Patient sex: F
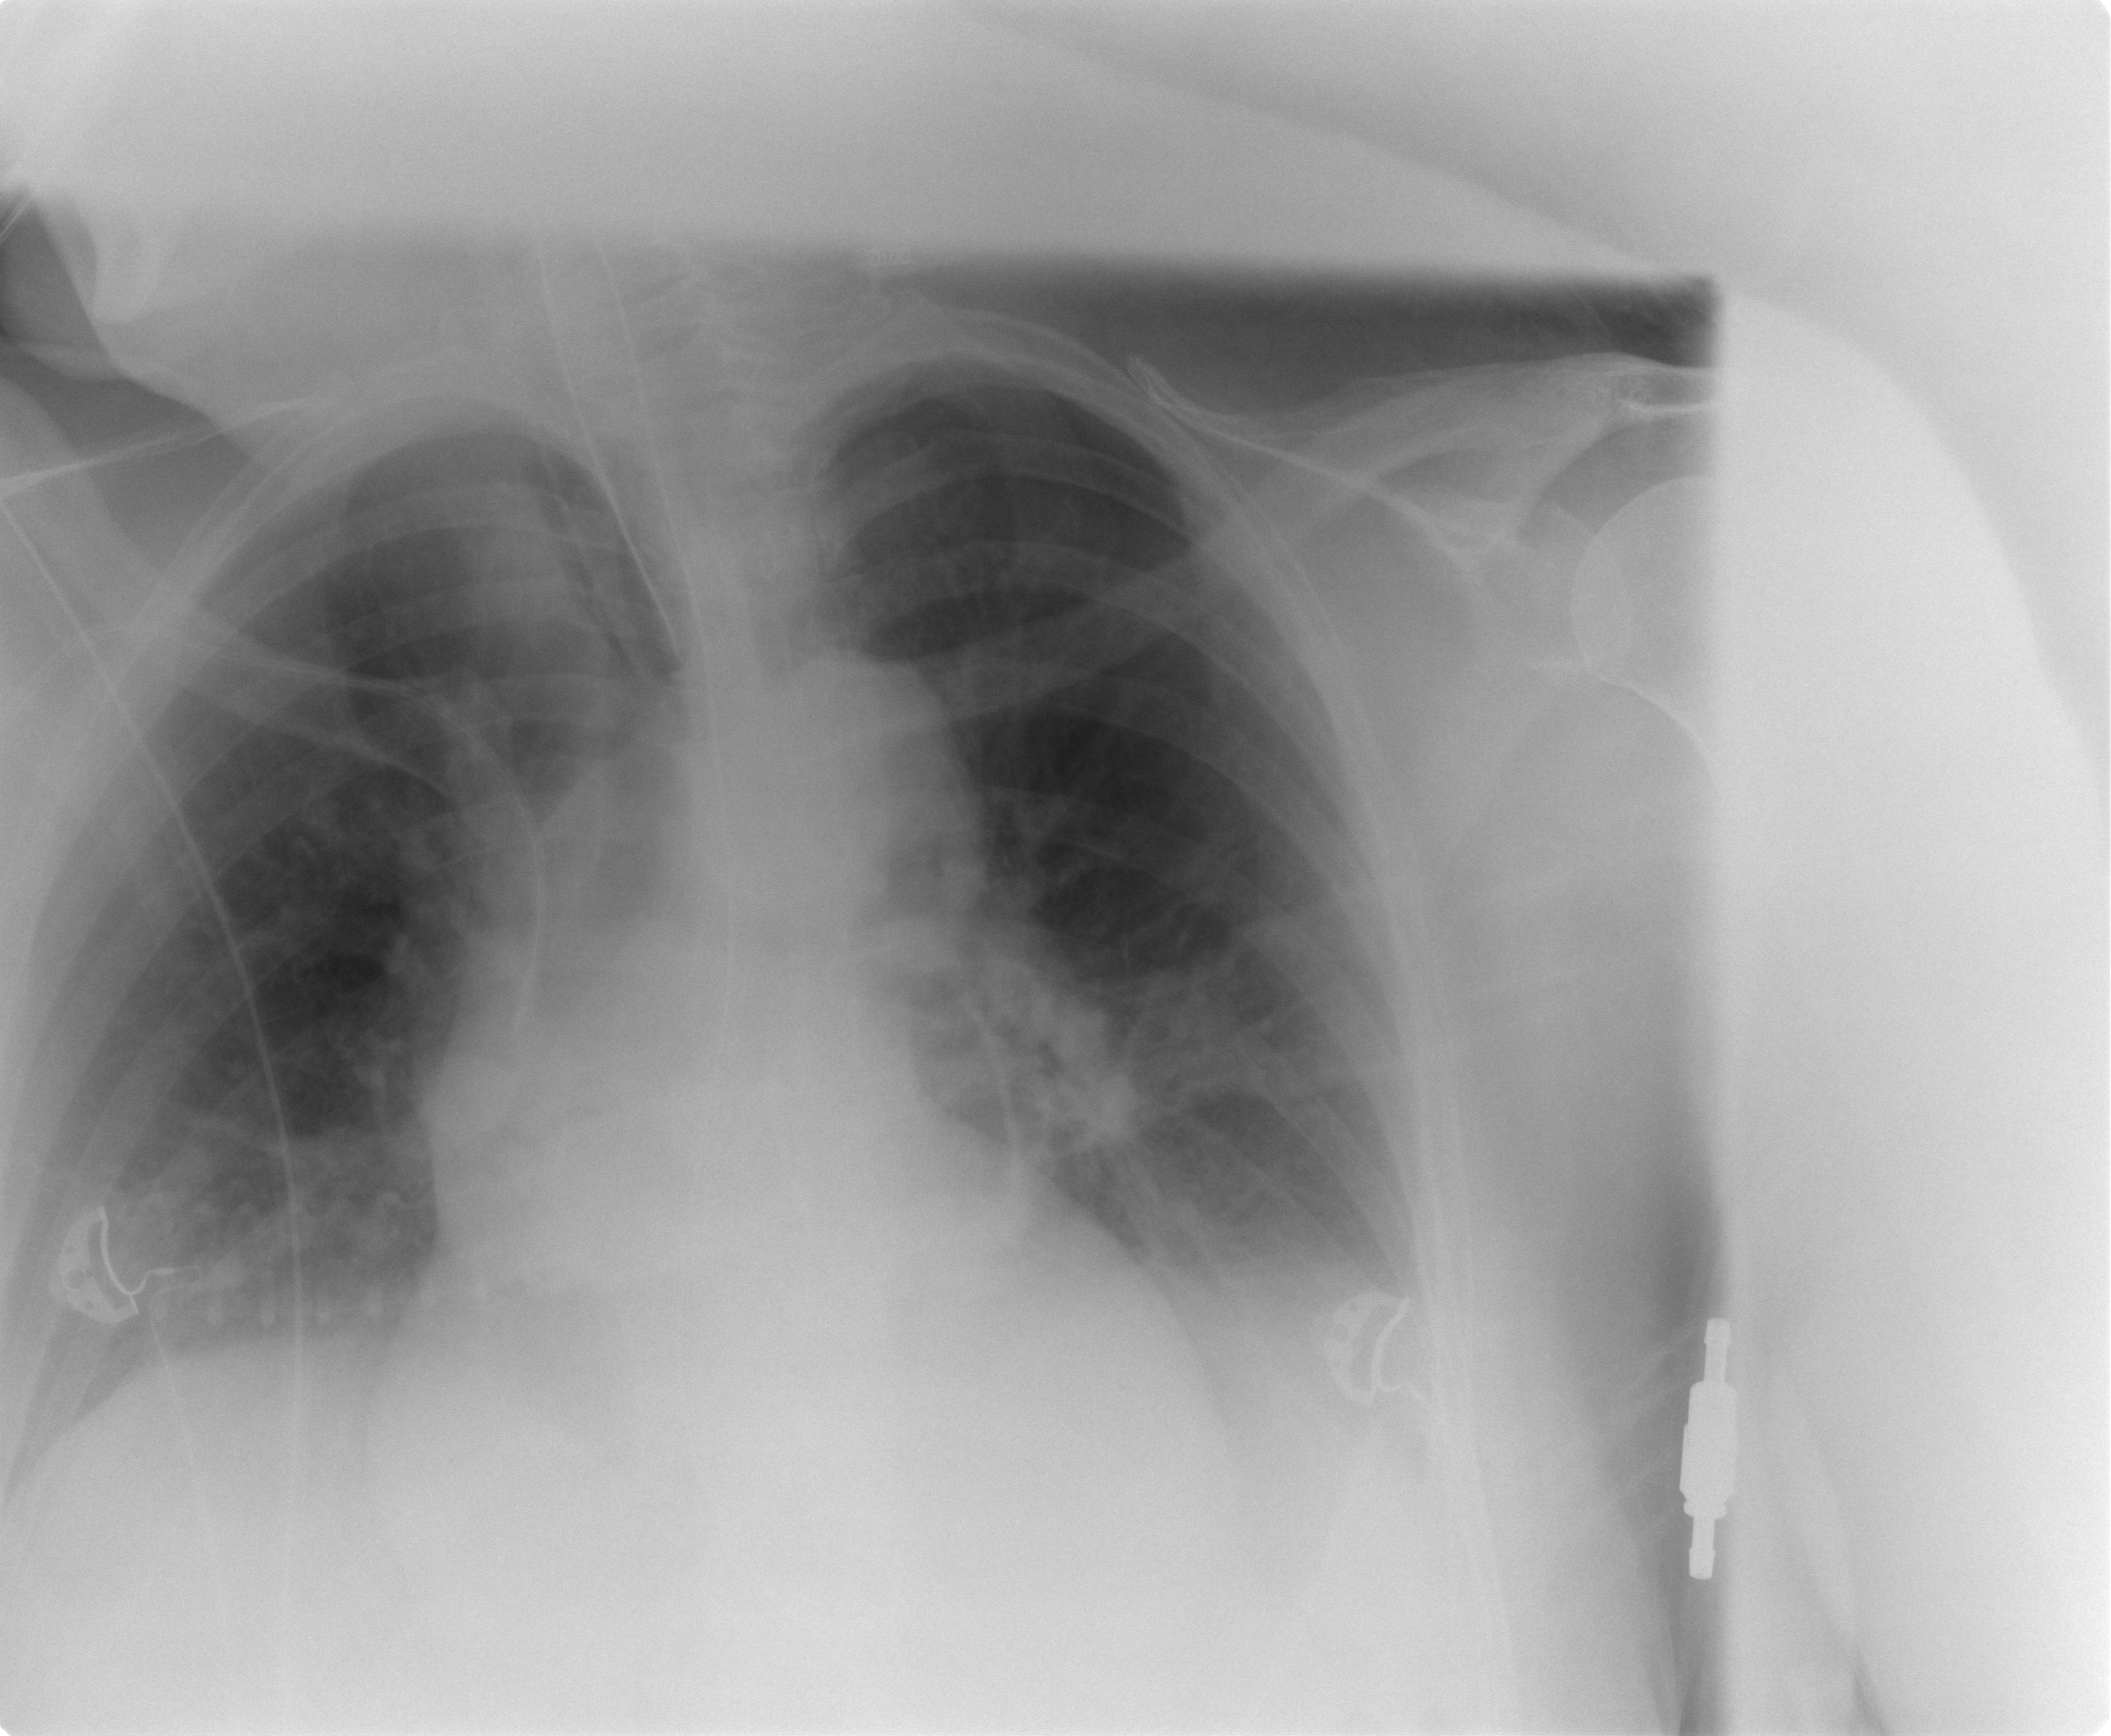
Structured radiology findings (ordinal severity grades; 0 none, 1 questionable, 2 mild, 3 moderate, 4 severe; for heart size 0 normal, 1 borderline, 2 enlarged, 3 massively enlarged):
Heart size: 1
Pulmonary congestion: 2
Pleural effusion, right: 0
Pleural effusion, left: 2
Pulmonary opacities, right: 0
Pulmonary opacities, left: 0
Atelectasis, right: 2
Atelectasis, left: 2